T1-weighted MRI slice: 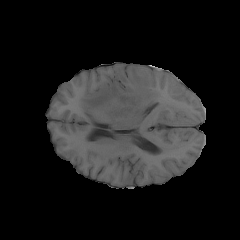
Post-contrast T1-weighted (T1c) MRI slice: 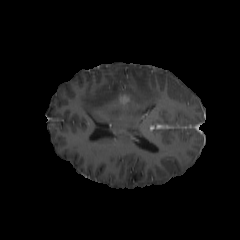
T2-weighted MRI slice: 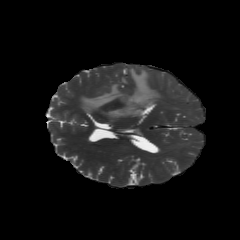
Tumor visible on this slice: yes